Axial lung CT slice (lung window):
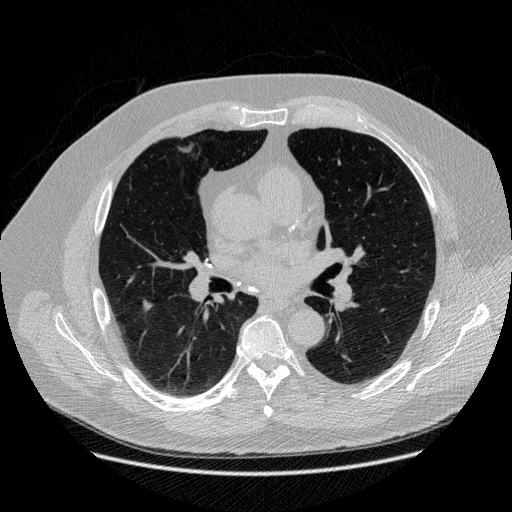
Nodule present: yes
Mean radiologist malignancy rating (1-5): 3.25